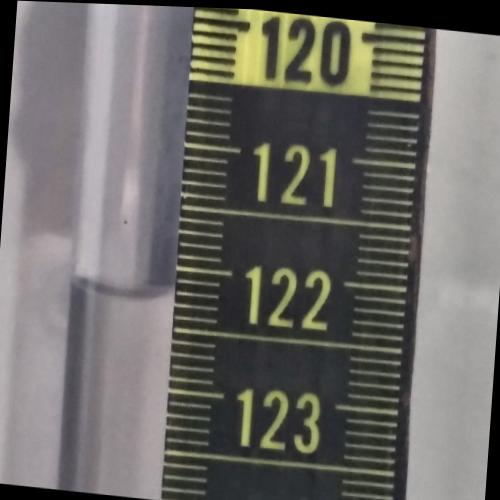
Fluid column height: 122.2 cm